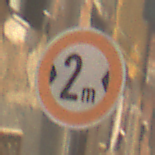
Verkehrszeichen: TatsaechlicheBreite2
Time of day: Midday
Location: Outdoor (Urban)
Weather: Clear
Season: NotSpecified
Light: Natural